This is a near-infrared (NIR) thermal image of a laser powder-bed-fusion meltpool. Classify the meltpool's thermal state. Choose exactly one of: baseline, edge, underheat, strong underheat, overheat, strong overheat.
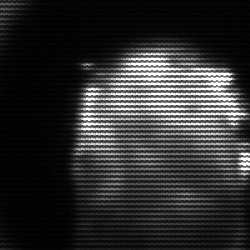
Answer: baseline